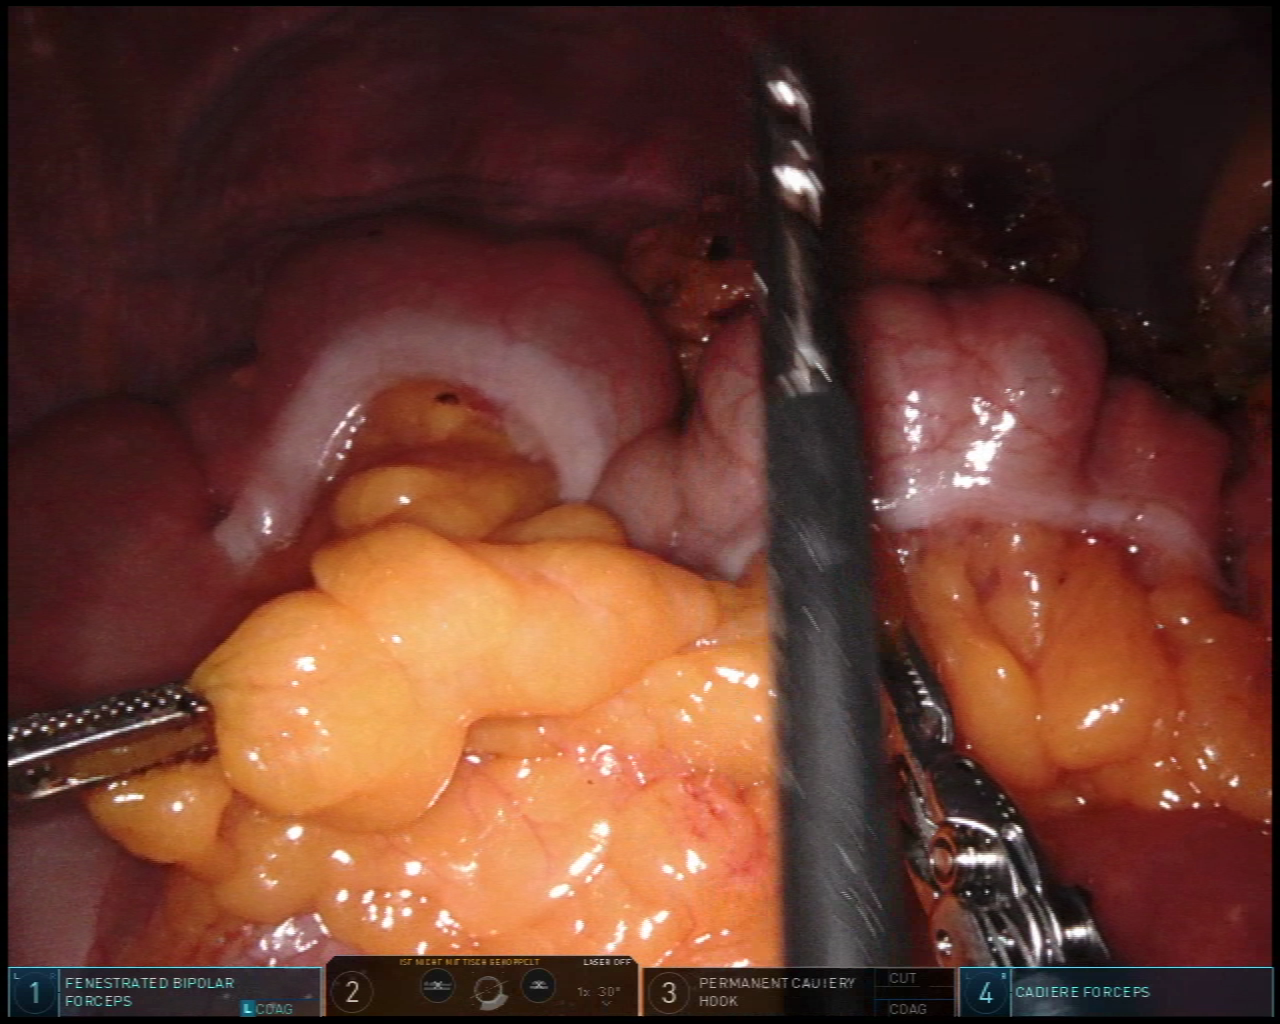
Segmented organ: colon
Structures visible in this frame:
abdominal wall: yes
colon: yes
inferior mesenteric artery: no
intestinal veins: no
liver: no
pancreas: no
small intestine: yes
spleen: yes
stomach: no
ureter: no
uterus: no
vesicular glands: no